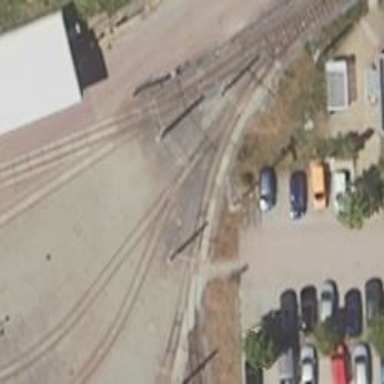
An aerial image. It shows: Railway switch with the turnout side on the left.